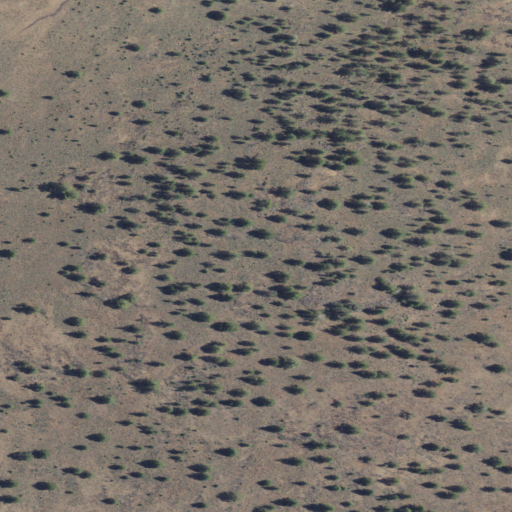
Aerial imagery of mountain in Oregon named Laughlin Table containing only shrub